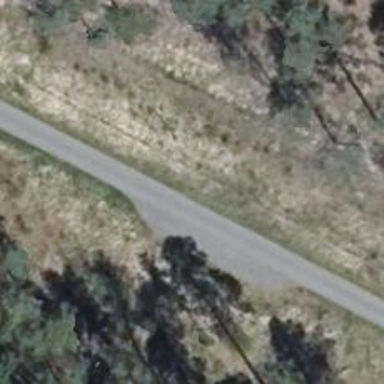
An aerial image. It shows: Passing place on the road.